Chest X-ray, PA view. Patient: 38 years old, sex M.
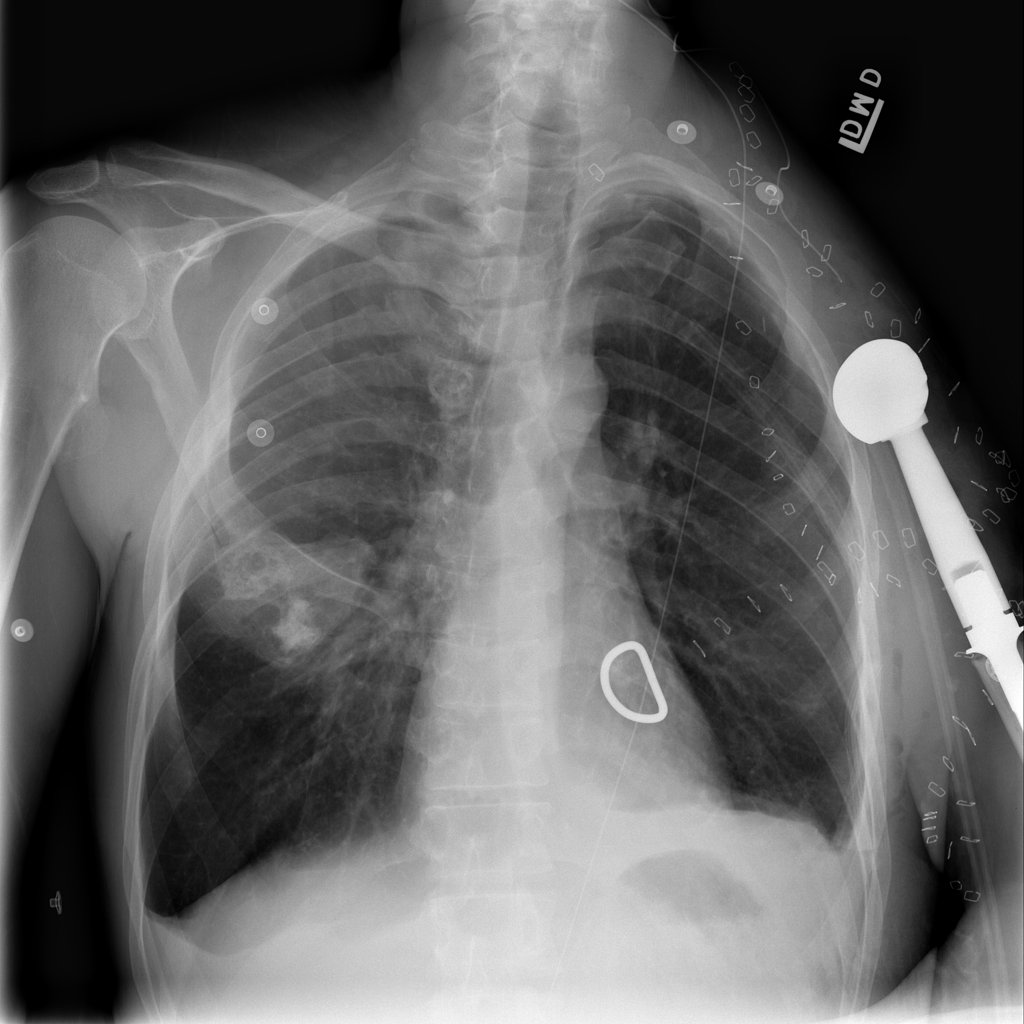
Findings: No Finding